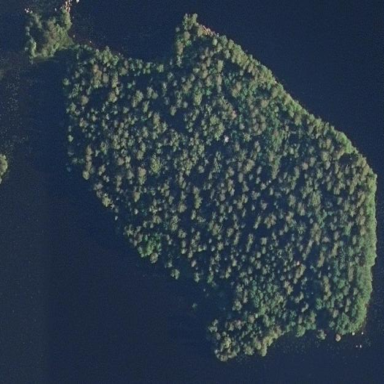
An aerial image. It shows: Image showing island.